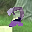
Label: 2